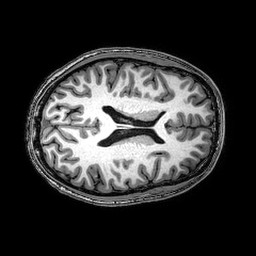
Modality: T1w
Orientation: axial
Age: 23
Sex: male
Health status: healthy
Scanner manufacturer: philips
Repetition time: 0.008196 s
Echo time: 0.00374 s